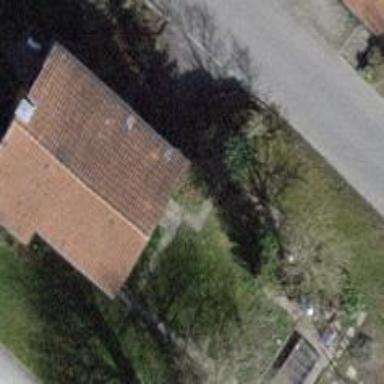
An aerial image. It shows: Building with tiled roof.